Current action and preconditions to check: trajectory_clear

Your task: For each precondition in the list above, predict whether it will hold at this action.

Consider the current scene as observed from the mobile robot's camera, and analyze the predicted future states of all dynamic agents (e.g., people, animals, vehicles, or any moving entities) within the NEXT SECOND.

IMPORTANT: Only answer "very likely" if you are absolutely certain—based on strong, clear evidence—that a dynamic agent will violate the precondition in the predicted future state. Do NOT answer "very likely" for unlikely, ambiguous, or low-probability risks.

Ask yourself for each precondition: Is there a high probability, with clear and convincing evidence, that the predicted future states of any dynamic agent will interfere with the predicted future state of the currently executing action within the NEXT SECOND, causing that precondition to fail?

Assess the risk level based on these predictions. Use "likely" or "very likely" if motions create a clear risk of interference.

Use "neutral" or "improbable" if agents are nearby but their predicted paths are clearly diverging or non-conflicting.

Failure Risk Categories: "very improbable", "improbable", "neutral", "likely", "very likely"

Answer Format: Output ONLY the probability_of_failure value from these categories: "very improbable", "improbable", "neutral", "likely", "very likely"

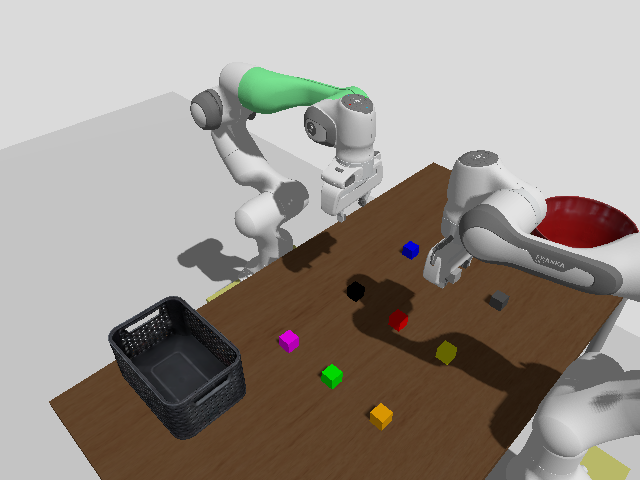

Answer: improbable